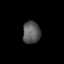
Tissue: lung
Cell type: Epithelial cells
Senescence score: 0.1698
Nuclear area (px): 379
Mean DAPI intensity: 90.011